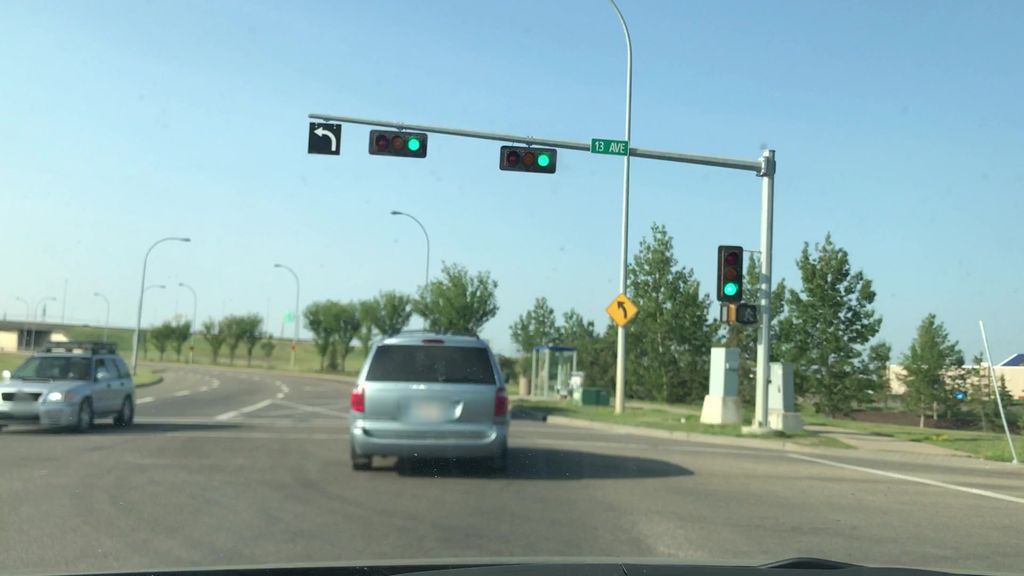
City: edmonton